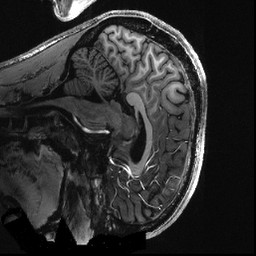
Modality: T1w
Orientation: sagittal
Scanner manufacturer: siemens
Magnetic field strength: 6.98 T
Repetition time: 2.6 s
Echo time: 0.00343 s